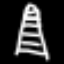
Label: The Eiffel Tower